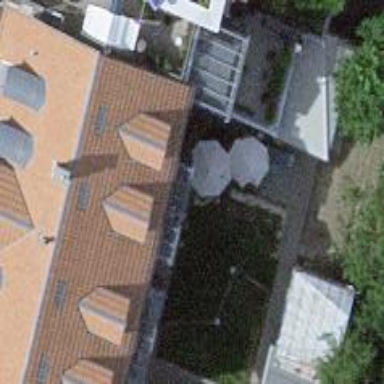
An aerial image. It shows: Building with gabled maroon-colored roof.